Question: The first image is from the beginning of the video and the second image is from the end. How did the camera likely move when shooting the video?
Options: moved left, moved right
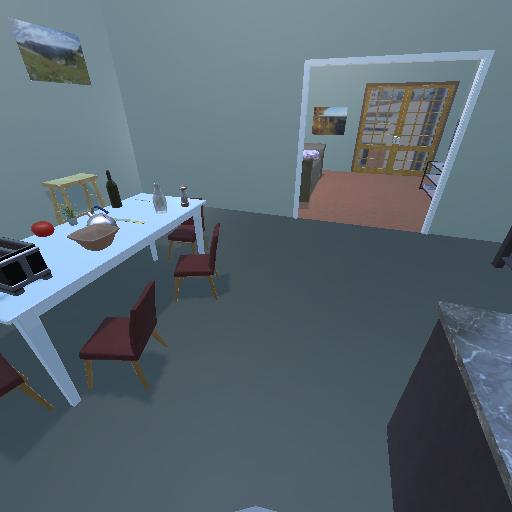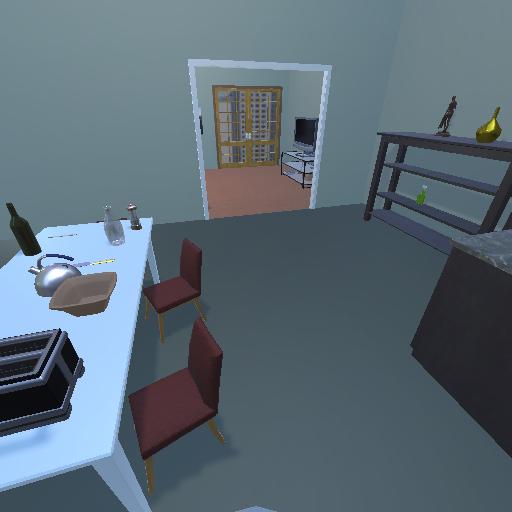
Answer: moved left